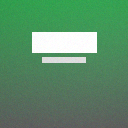
Screen state: on